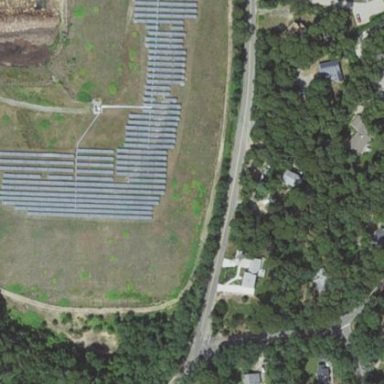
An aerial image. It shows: Solar power generator with photovoltaic panels.